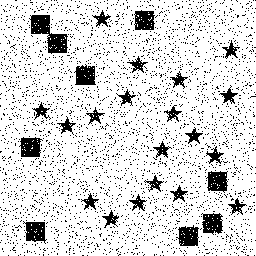
Squares: 9
Triangles: 0
Stars: 19
Total shapes: 28